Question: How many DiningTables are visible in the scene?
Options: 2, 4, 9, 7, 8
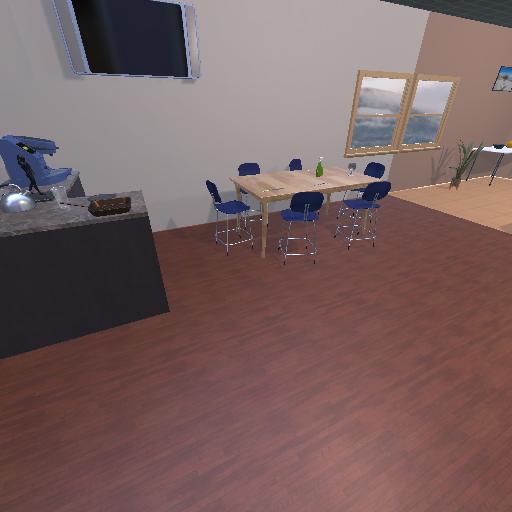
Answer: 2